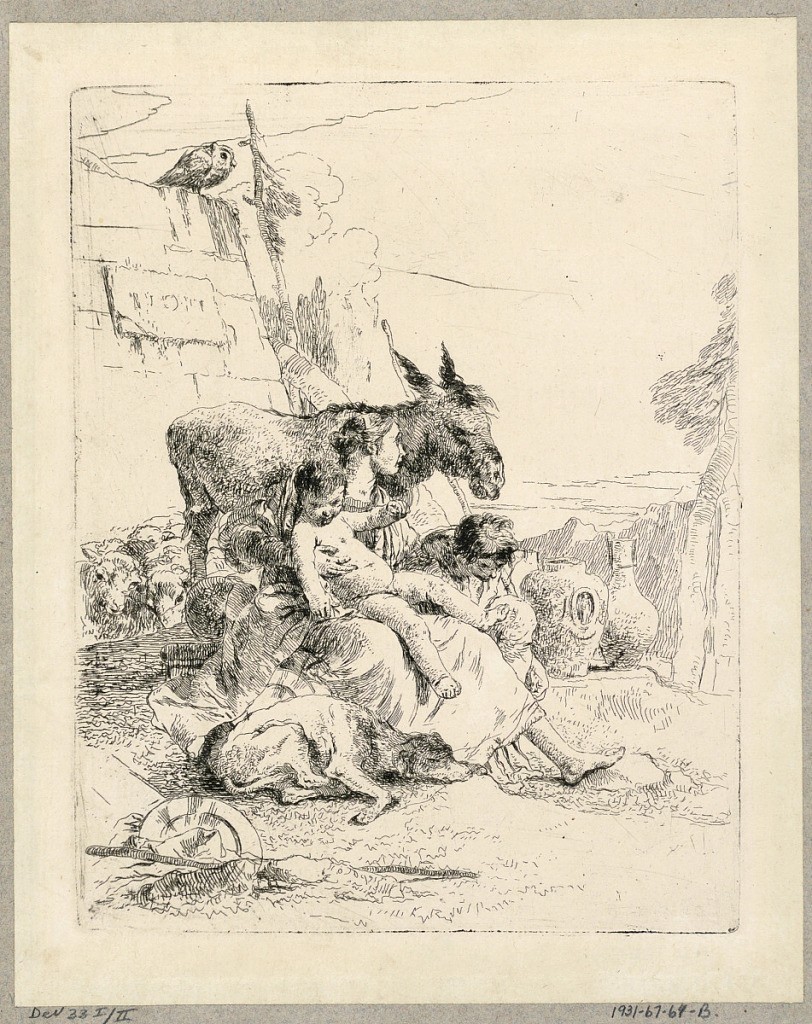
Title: Woman with Two Children and a Donkey, plate 21 from the Scherzi di Fantasia
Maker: Giovanni Battista Tiepolo, Italian, 1692 - 1770
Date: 1750–1760
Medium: Etching on laid paper
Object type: Print
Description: Frsit state, before the number